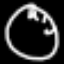
Label: clock